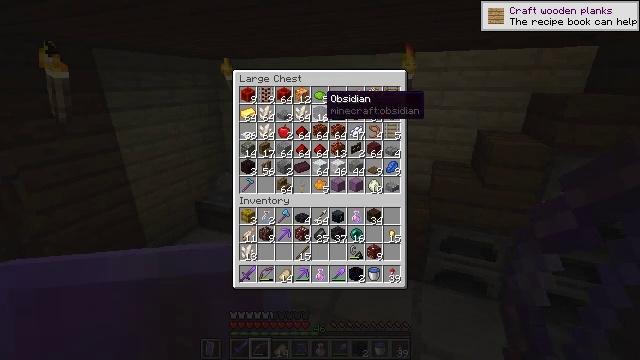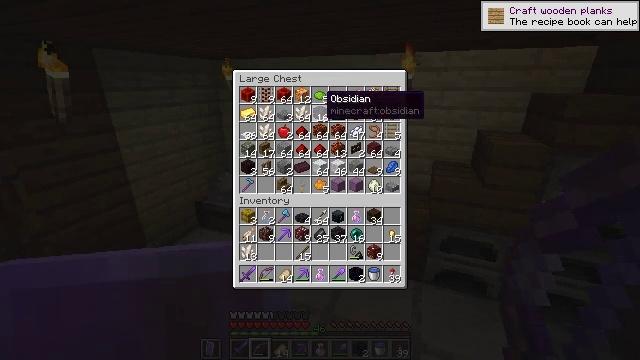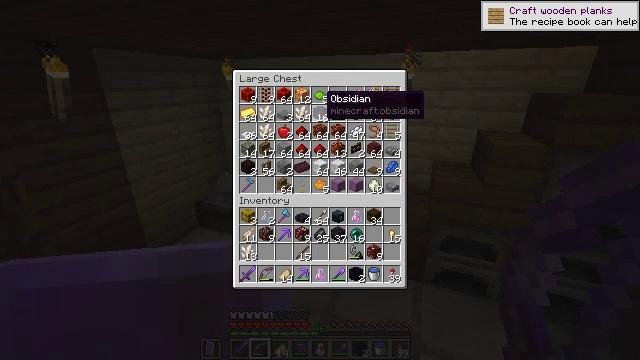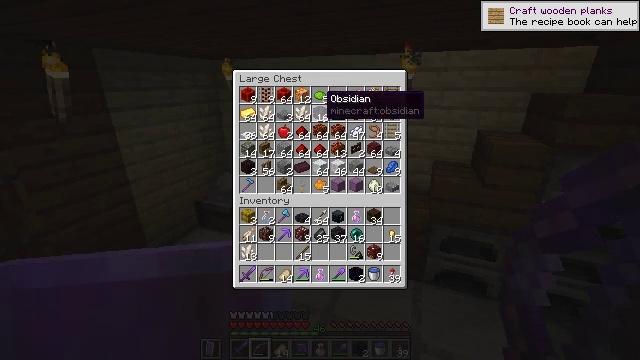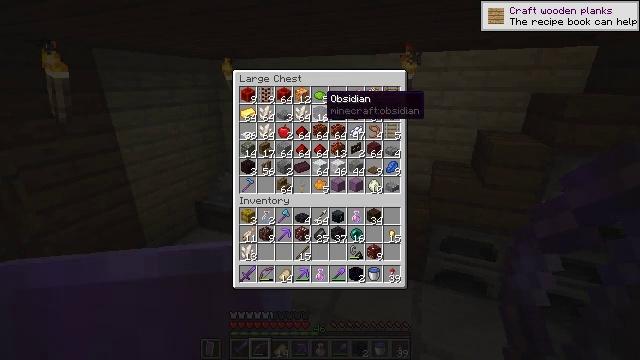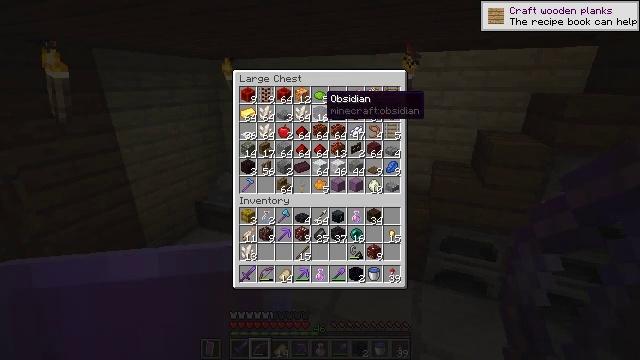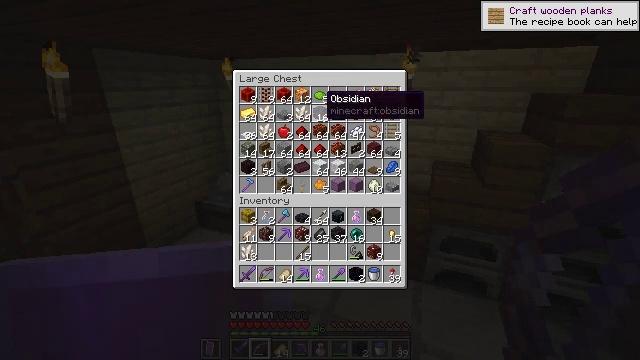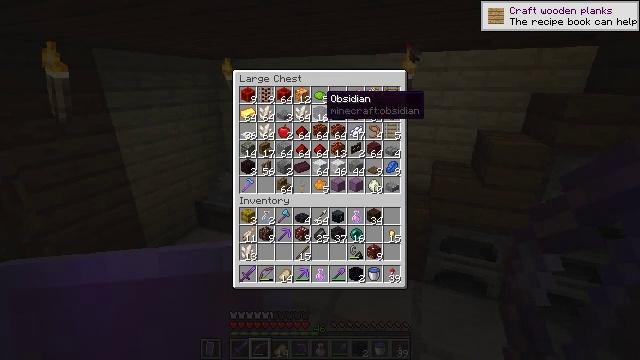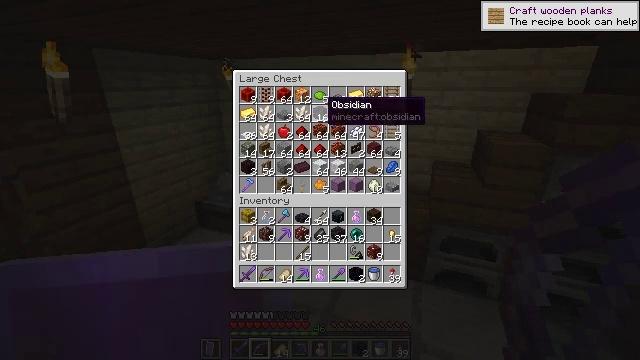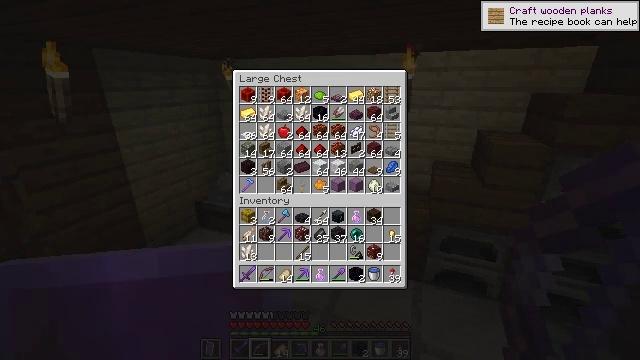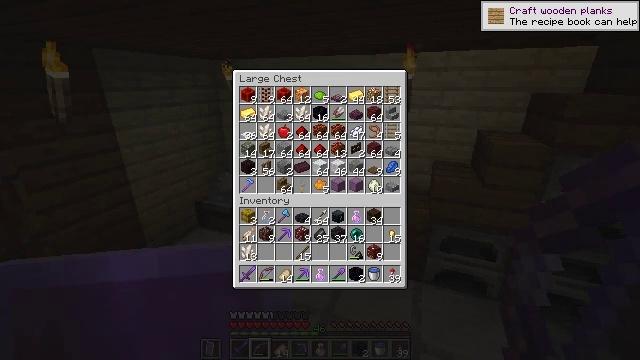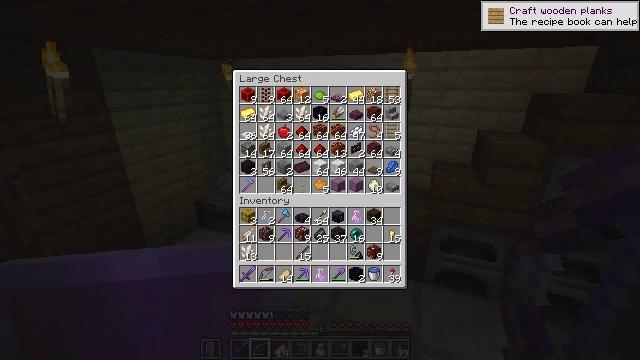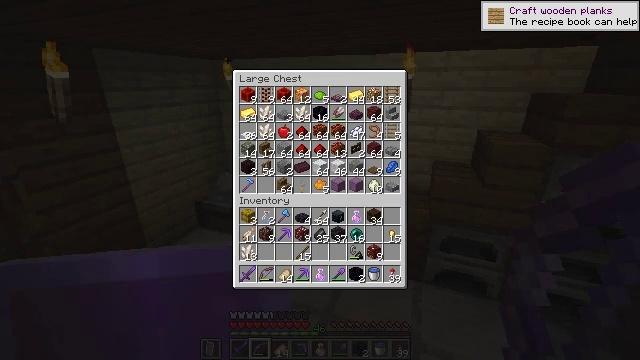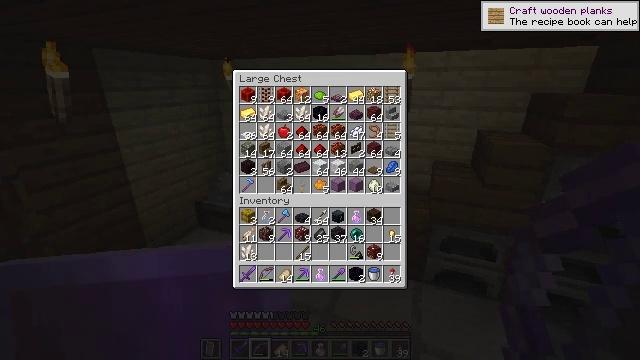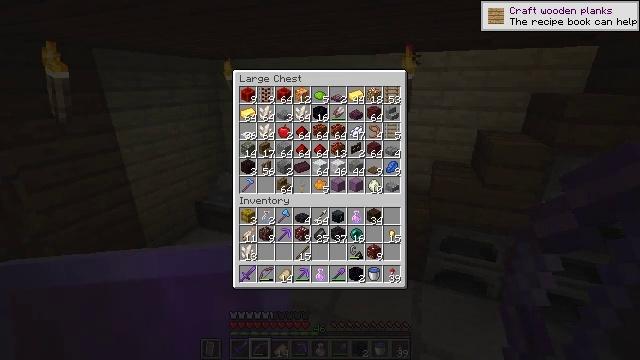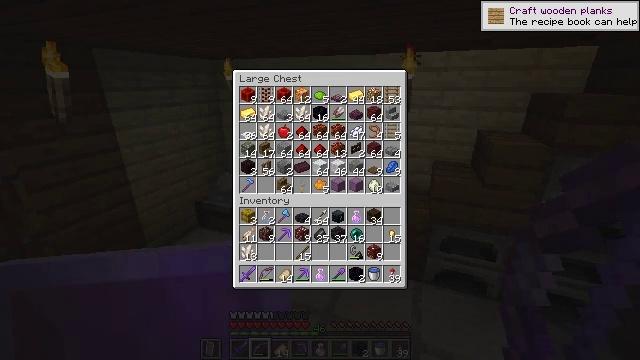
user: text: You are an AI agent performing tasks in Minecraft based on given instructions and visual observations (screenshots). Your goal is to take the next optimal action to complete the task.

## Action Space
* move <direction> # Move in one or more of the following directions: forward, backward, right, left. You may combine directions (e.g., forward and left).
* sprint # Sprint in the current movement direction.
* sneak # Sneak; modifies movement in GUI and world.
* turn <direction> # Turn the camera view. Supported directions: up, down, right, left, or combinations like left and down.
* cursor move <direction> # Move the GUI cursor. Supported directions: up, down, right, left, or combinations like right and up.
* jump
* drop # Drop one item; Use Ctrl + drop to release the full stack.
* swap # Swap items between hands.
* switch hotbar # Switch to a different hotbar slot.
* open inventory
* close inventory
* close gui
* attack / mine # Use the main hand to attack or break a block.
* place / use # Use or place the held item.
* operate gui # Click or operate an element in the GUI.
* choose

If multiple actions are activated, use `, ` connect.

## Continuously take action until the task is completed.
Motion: motion action
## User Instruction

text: craft item air
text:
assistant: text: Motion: no_op
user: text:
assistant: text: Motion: no_op
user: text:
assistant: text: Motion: no_op
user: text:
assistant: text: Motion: no_op
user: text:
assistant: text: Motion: no_op
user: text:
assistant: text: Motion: no_op
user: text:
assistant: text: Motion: no_op
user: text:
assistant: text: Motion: no_op
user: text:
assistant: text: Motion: turn right and down
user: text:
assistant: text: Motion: turn right and down
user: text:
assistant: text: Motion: turn down
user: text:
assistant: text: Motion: sneak
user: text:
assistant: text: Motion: sneak
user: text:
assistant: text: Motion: sneak
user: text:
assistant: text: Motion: sneak, turn up
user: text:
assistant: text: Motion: sneak
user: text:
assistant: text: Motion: sneak
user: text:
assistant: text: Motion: sneak
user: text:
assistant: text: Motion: sneak
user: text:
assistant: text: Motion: sneak
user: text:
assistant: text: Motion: sneak
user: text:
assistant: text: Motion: sneak
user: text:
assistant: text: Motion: sneak
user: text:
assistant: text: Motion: sneak
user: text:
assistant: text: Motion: sneak, attack / mine
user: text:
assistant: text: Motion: sneak, attack / mine
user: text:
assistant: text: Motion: sneak, attack / mine
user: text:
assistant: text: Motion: sneak, attack / mine
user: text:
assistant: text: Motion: sneak
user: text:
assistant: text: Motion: sneak